Field crop: maize
Growth stage: 2
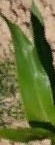
Species: maize